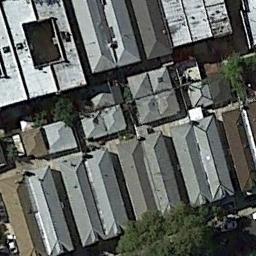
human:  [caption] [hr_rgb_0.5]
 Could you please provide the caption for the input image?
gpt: A dense residential area has lots of houses next to each other .

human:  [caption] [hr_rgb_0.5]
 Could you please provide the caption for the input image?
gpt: Most of the houses are rectangular .

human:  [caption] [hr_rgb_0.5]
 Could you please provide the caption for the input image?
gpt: The dense residential is next to some trees and cars .

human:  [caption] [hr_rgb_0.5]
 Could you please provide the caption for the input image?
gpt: There are many roads and neatly arranged houses and trees in densely populated areas .

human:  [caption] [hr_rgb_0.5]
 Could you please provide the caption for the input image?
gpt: There are many gray buildings and some brown buildings on dense residential area .